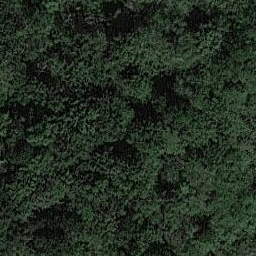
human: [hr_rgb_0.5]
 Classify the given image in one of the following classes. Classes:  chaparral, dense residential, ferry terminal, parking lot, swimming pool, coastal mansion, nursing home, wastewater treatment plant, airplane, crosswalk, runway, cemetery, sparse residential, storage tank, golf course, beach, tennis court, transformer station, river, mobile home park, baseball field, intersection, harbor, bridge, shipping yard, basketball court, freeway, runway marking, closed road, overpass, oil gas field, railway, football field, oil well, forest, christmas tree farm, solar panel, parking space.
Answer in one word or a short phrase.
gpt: forest